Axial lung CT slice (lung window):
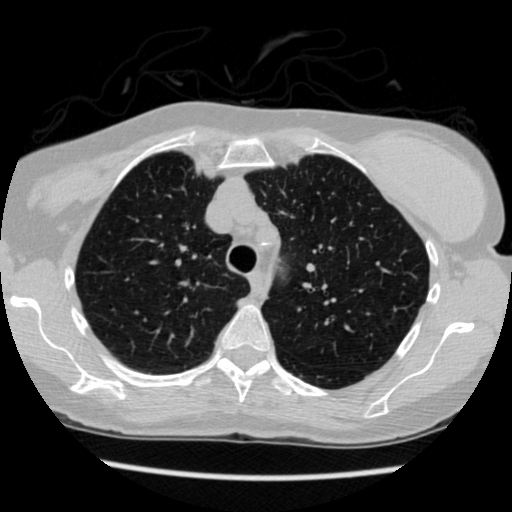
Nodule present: no